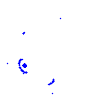
Particle: proton